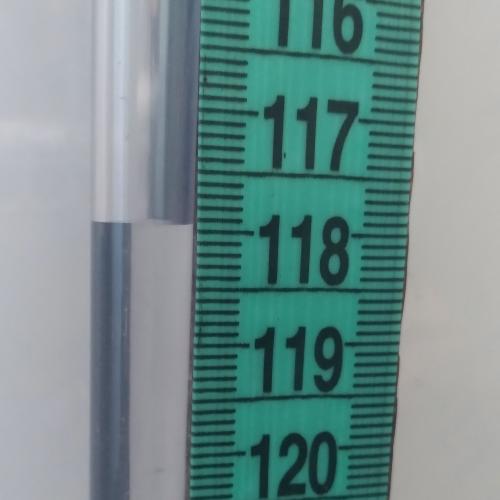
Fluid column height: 117.9 cm